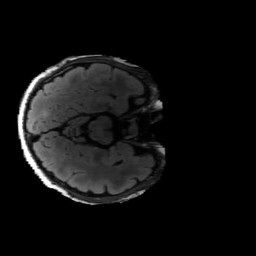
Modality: FLAIR
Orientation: axial
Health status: ill
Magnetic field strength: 3 T